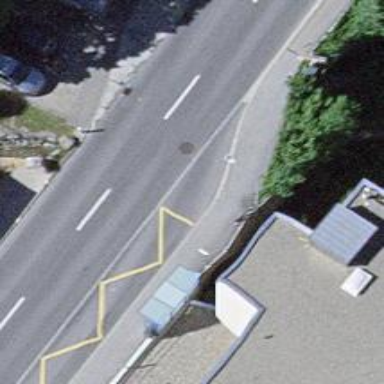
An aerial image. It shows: Bus stop with shelter. It is platform for public transport.